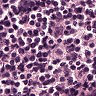
Metastatic tissue present: no